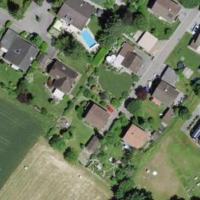
EUNIS habitat code: 55
Species observed at this site:
Cirsium vulgare